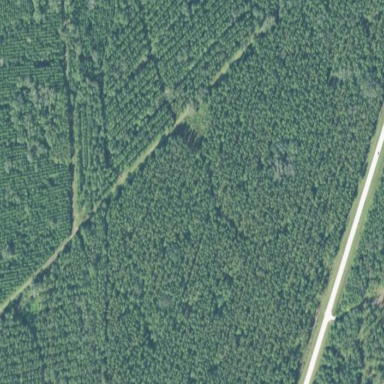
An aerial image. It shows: Forest area predominantly covered with needle-leaved trees.